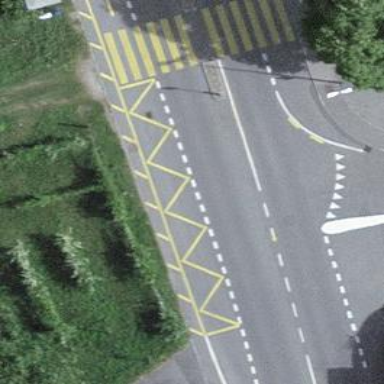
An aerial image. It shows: Bus stop with sheltered platform for public transport.